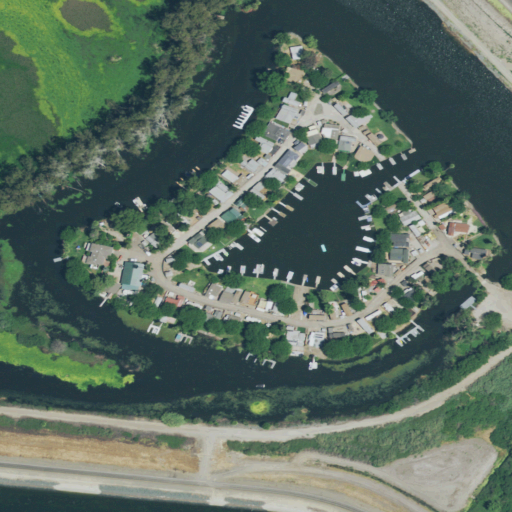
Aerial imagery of island in California named Kings Island containing open water, cultivated crops, herbaceous wetlands, low intensity development, woody wetlands, medium intensity development, and barren land